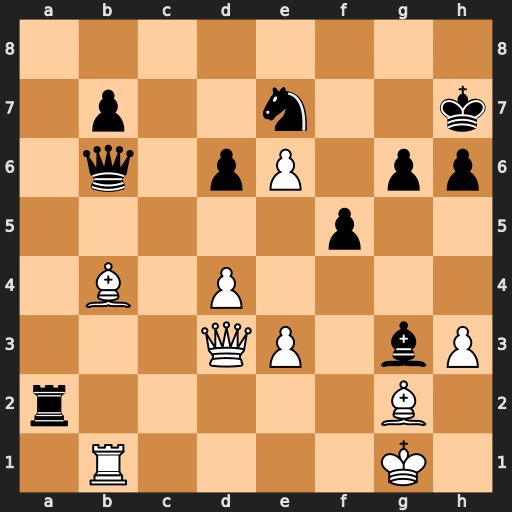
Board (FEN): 8/1p2n2k/1q1pP1pp/5p2/1B1P4/3QP1bP/r5B1/1R4K1
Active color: w
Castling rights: -
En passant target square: -
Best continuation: Be1 Rxg2+ Kxg2